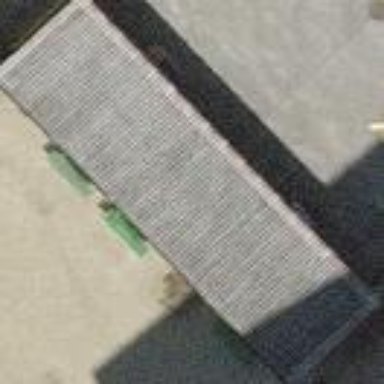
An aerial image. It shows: Group of garages.